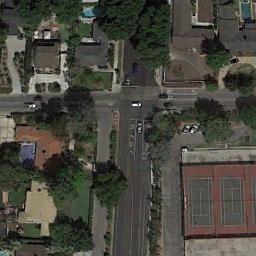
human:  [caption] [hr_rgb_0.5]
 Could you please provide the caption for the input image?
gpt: There is a tennis court on the upper left .

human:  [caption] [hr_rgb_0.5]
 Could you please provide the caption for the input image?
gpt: Many trees are near the tennis courts .

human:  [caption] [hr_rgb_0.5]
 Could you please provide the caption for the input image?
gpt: The tennis court is on the grass next to some buildings and trees .

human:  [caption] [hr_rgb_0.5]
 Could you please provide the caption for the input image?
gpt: Neatly arranged tennis courts and residential areas are one road away .

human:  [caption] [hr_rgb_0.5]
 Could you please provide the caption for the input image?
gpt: There are some green trees near the tennis courts .